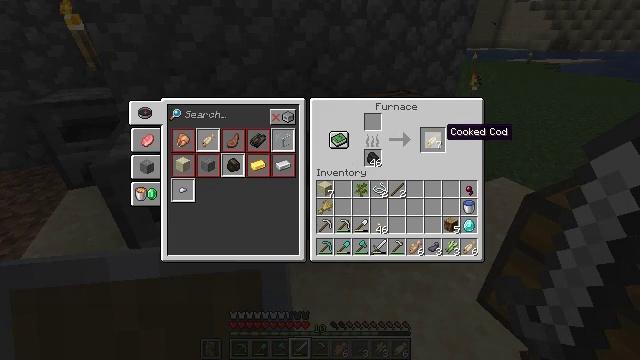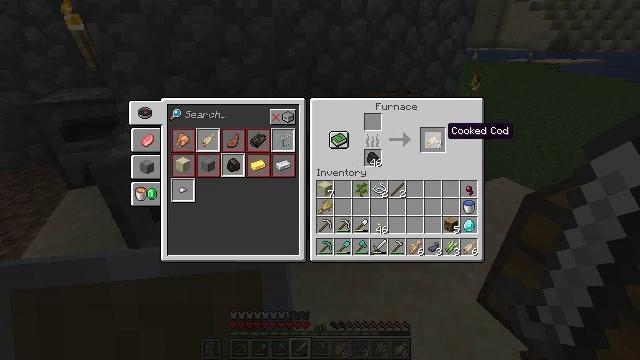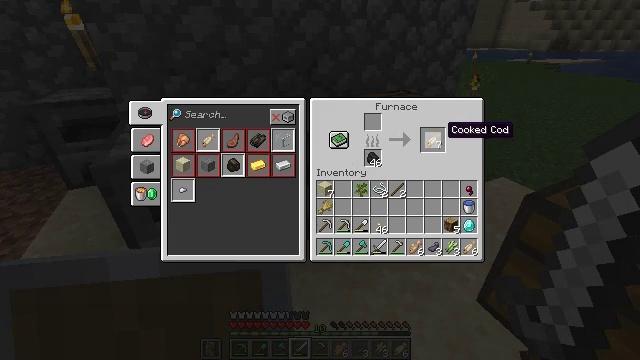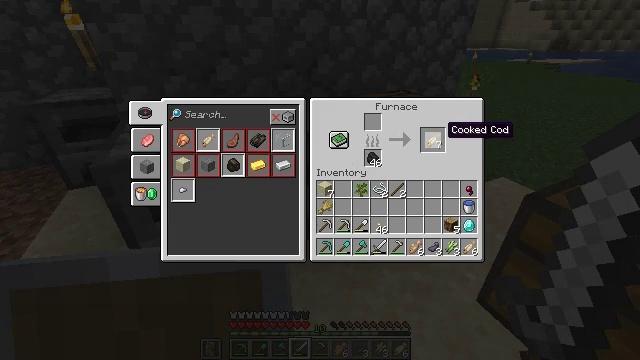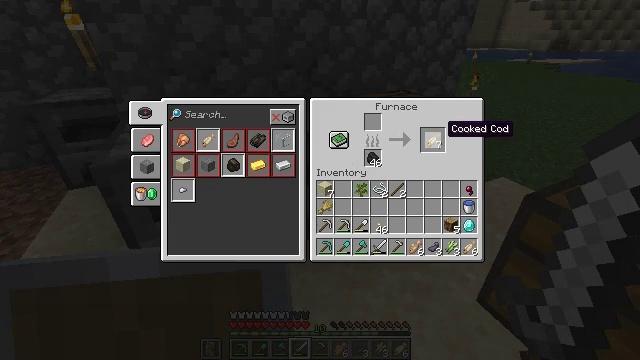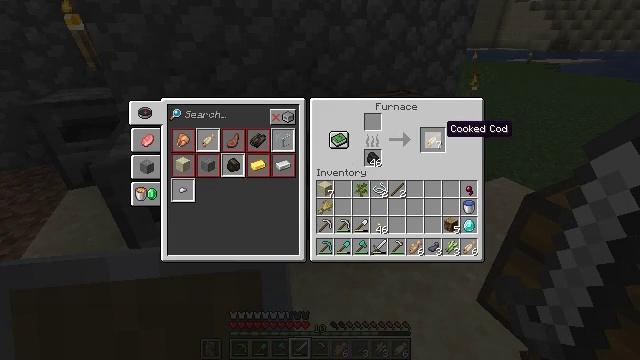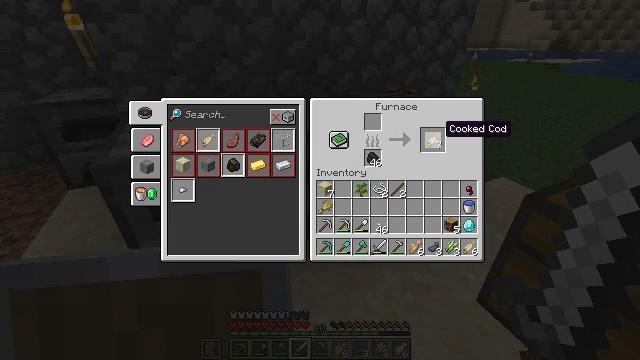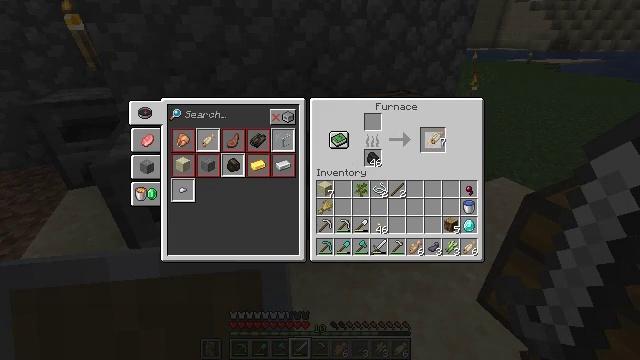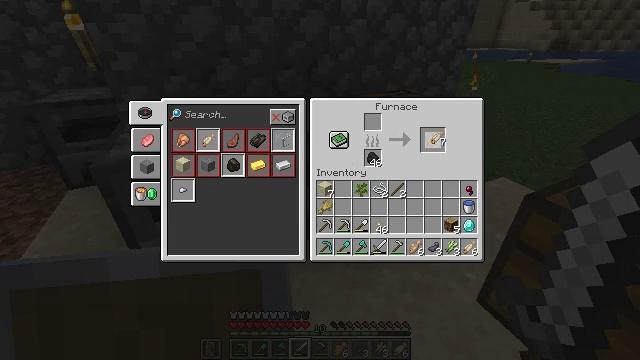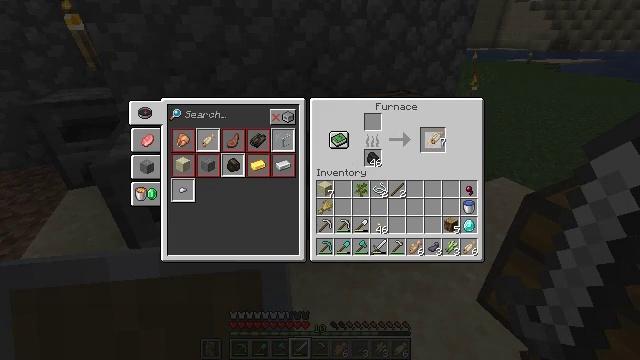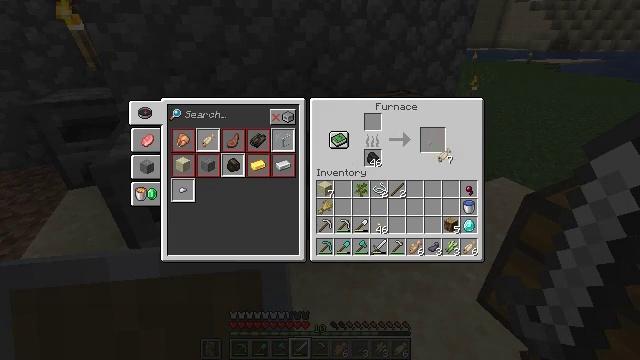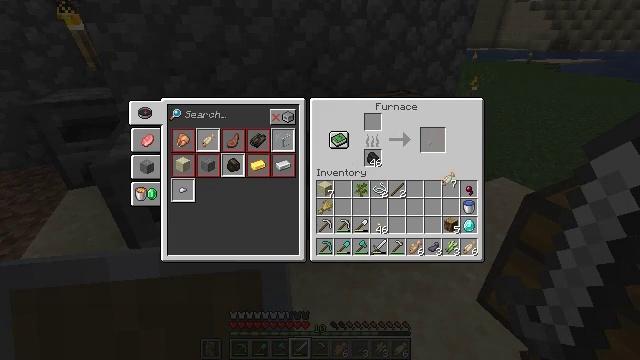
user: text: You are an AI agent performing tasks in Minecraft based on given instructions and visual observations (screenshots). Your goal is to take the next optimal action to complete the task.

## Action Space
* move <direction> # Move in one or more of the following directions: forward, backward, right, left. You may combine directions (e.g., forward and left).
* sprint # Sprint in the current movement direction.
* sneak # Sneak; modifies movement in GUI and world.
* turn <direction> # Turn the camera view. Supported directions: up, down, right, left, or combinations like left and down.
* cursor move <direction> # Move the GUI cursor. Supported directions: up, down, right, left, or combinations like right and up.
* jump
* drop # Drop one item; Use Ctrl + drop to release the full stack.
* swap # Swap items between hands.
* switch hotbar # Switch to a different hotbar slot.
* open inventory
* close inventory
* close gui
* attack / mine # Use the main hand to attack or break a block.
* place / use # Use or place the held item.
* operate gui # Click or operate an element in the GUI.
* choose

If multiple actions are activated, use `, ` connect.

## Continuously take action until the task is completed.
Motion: motion action
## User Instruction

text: Heat cod in the furnace to get cooked cod.
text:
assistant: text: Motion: no_op
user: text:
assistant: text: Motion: no_op
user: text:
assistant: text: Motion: no_op
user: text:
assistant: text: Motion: no_op
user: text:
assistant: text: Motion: no_op
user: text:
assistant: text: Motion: no_op
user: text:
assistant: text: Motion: operate gui
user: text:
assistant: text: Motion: operate gui
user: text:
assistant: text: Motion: no_op
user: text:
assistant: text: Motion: cursor move right and down
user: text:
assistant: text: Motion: cursor move down
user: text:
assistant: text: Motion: no_op